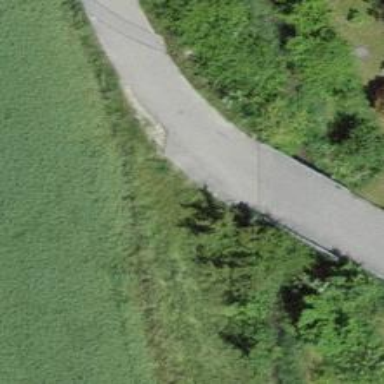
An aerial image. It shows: Asphalt service road with agricultural surroundings.